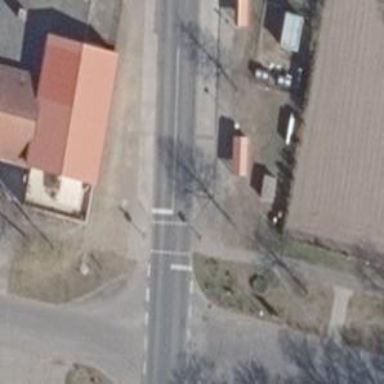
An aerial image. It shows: Road crossing with traffic signals.